Question: First off, I am completely new to iOS development, so I hope there is an easier way to do things.
I am using iOS 5 storyboarding to create a dynamically generated question view. I am trying to embed a UITableViewController inside of a UIViewController so I can define different types of questions but use the same basic template. The code works, but when I try to select a cell didSelectRowAtIndexPath is never fired. I have checked the datasource and the delegate and they are both set to the correct controller. My code for the embed is:
'''
CGRect questionViewRect = self.QuestionContentView.bounds;
UIViewController<QuestionViewProtocol>* questionView = [[UIStoryboard storyboardWithName:@"MainStoryboard" bundle:NULL] instantiateViewControllerWithIdentifier:@"MultipleChoiceQuestion"];
[questionView.view setFrame:questionViewRect];
[self.QuestionContentView addSubview:questionView.view];
'''
Again I am doing this because I really like the storyboard, but I want to dynamically change that table view to something else for different kinds of questions. Thanks for any help!
Here is a screenshot of my storyboard. I am embedding the view from the controller on the right into a subview of the controller on the left.

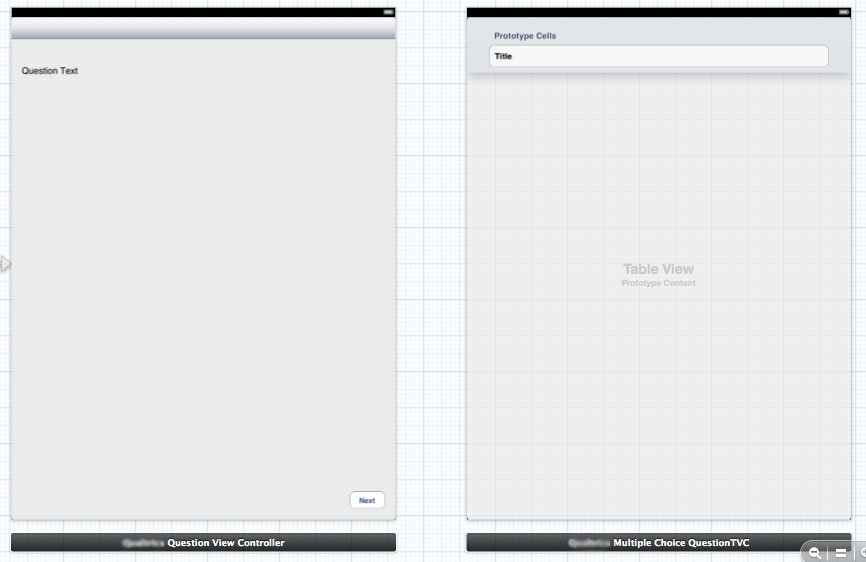
Answer: So I got it figured out. The problem was that the controller for my subview was being instantiated in a method and assigned to a LOCAL variable. This means that it wasn't being retained, so when the table view tried to access it later all it got was a nil pointer. In objective-c, methods for nil pointers just return nil so the program didn't crash. After I added a strong pointer to the main controller class and set that controller to the instantiated sub-controller it worked perfectly.